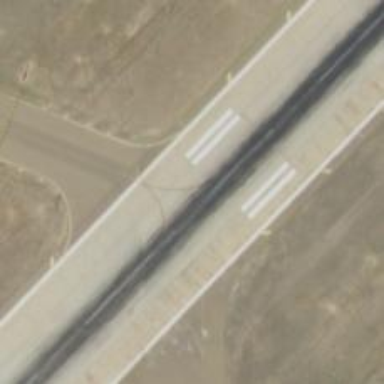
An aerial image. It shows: View of taxiway at the airport.